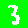
Digit: 3